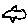
Label: fish